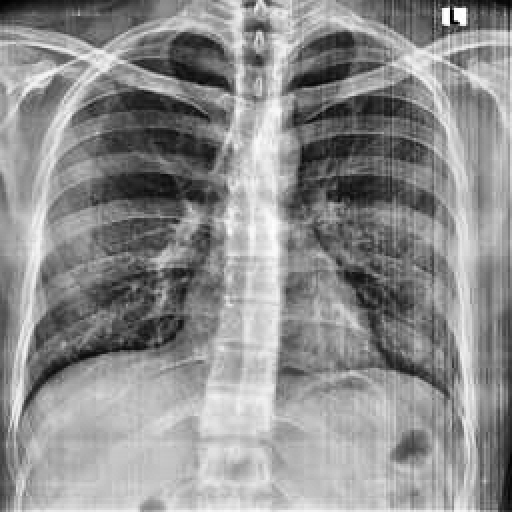
Finding: NORMAL